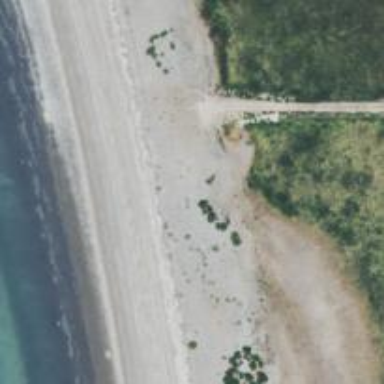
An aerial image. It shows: Scenic beach with natural beauty.